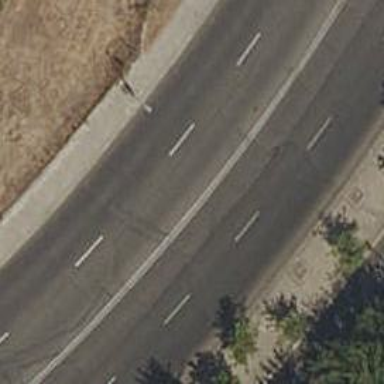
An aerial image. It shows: Secondary road with asphalt surface and sidewalks on both sides.